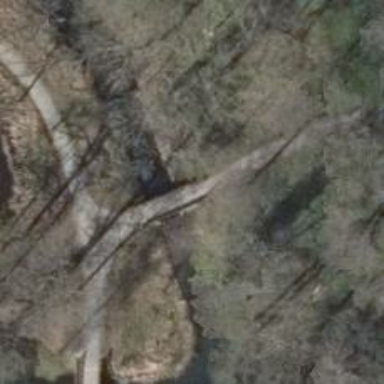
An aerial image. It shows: Footway on bridge.